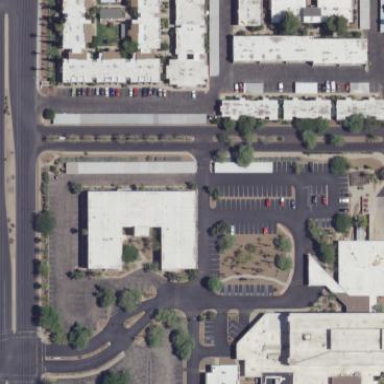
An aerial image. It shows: Parking area with surface.